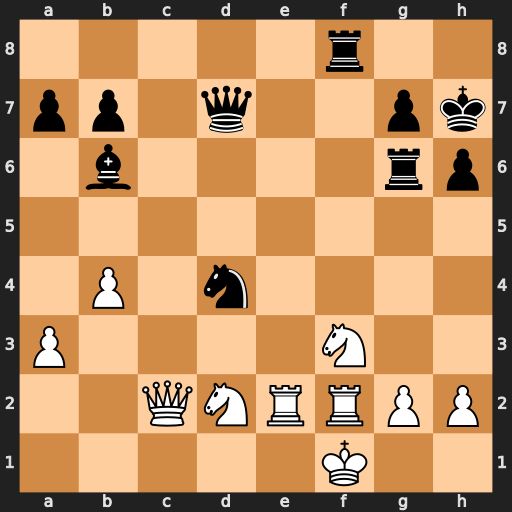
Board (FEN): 5r2/pp1q2pk/1b4rp/8/1P1n4/P4N2/2QNRRPP/5K2
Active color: w
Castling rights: -
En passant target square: -
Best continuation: Qxg6+ Kxg6 Ne5+ Kh7 Nxd7